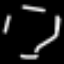
Label: octagon